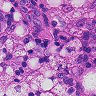
Metastatic tissue present: yes